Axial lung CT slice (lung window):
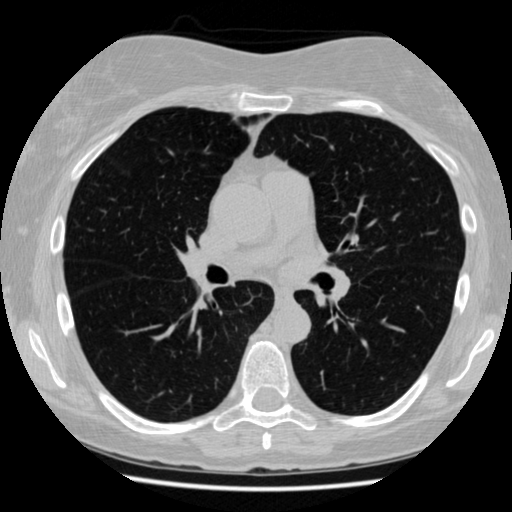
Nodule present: no